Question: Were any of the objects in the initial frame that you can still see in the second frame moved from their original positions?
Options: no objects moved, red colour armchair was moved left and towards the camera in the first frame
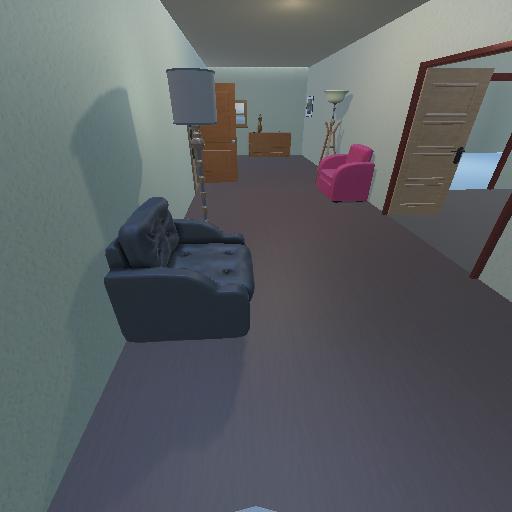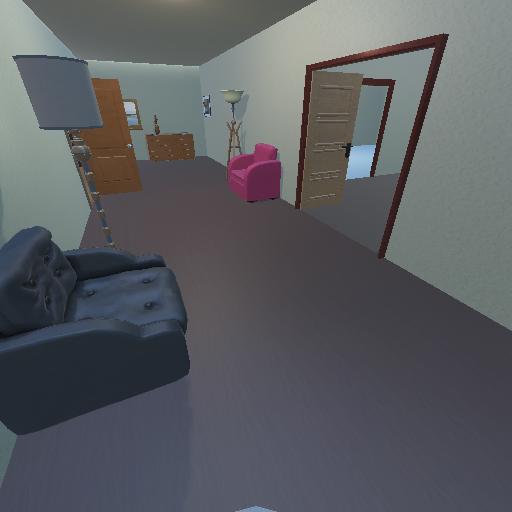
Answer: no objects moved